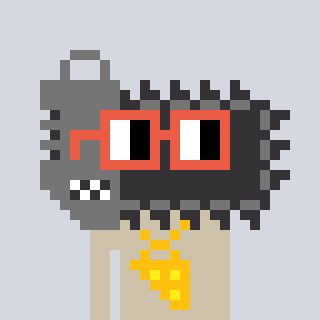
a pixel art character with square orange glasses, a chainsaw-shaped head and a bege-colored body on a cool background